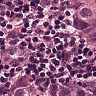
Metastatic tissue present: yes